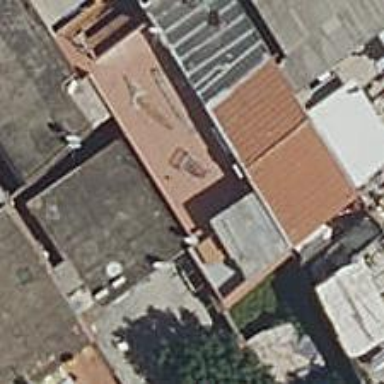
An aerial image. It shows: Residential building.